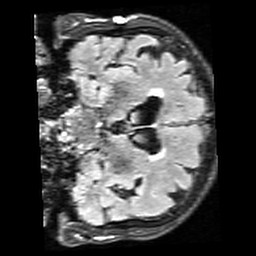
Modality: FLAIR
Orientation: coronal
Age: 80
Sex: female
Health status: healthy
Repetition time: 12 s
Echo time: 0.095 s